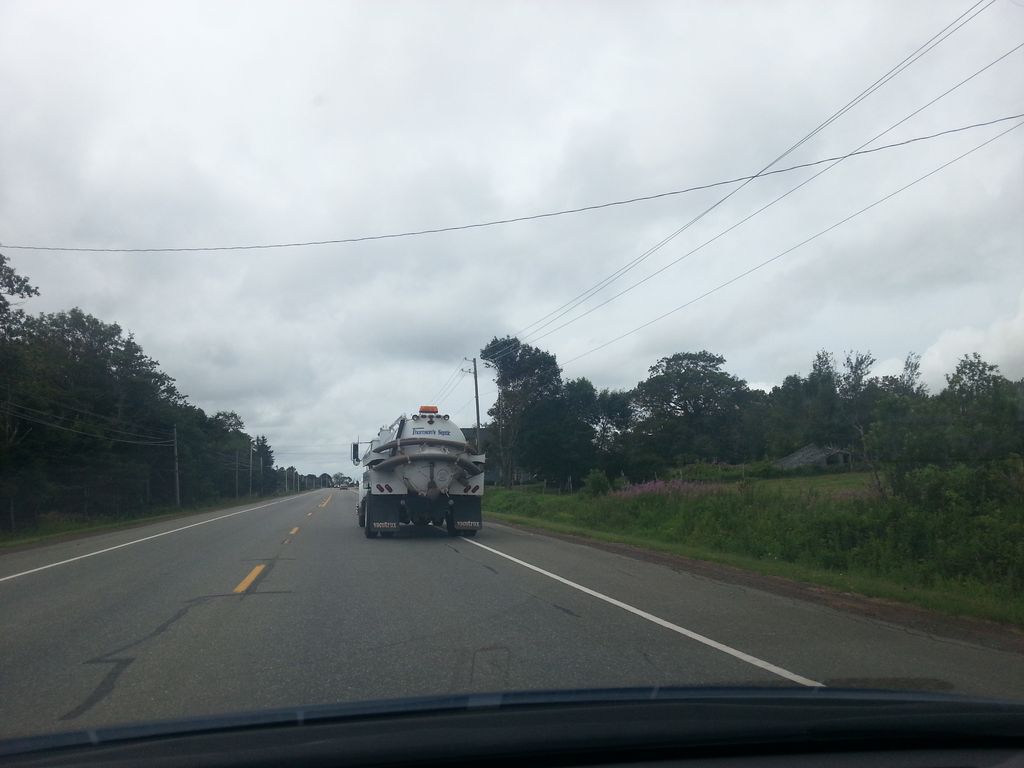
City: charlottetown